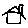
Label: house